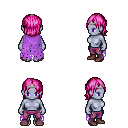
a pixel art fantasy rpg character, female body template, dark elf, purple skin, maroon tattered cape, magenta pants, pink long bangs hairstyle, silver tiara, maroon shoes, four views (front, back, left, right), 2x2 character sprite sheet, small pixel art, hard edges, no anti-aliasing